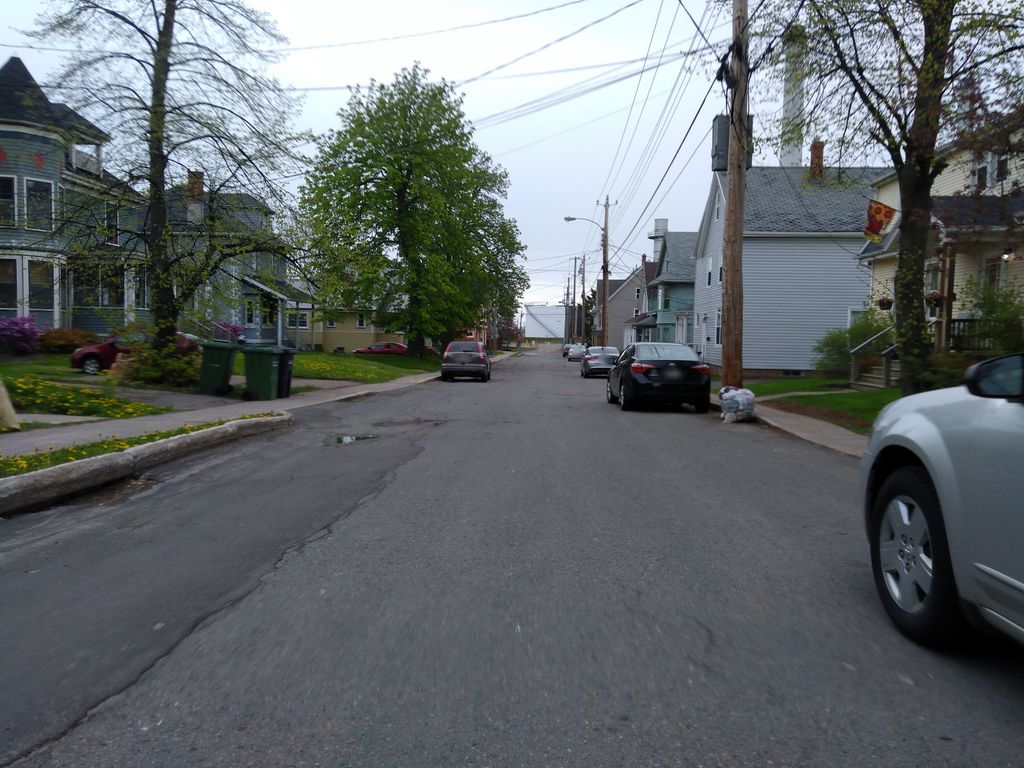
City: charlottetown